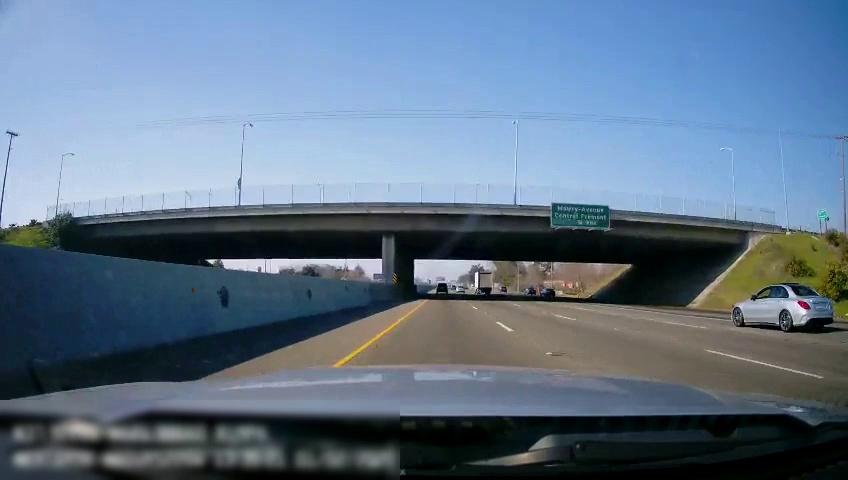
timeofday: Day
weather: Sunny
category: Drivable Space
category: Vehicles | SUV
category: Vehicles | Truck
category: Vehicles | Car
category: Vehicles | Car
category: Vehicles | Car
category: Lanes | Current Lane
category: Lanes | Current Lane
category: Lanes | Alternate Lane
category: Lanes | Alternate Lane
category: Lanes | Alternate Lane
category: Traffic | Signs
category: Traffic | Signs